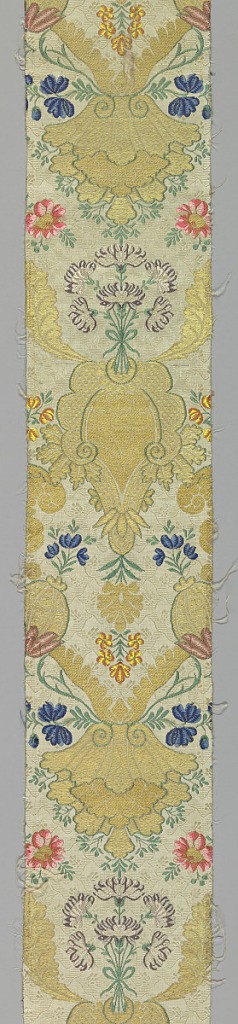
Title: Textile
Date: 17th–early 18th century
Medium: silk, metallic thread Technique: plain compound weave with discontinuous supplementary weft (brocaded)
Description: Central symmetrical large-scale floral motif, derived from a pomegranate, is brocaded in gold on a white ground. On either side are green ribbon-like serpentines with rosettes. Small floral sprigs brocaded in blue, pink, tan, yellow, and gold thread are interspersed symmetrically throughout.